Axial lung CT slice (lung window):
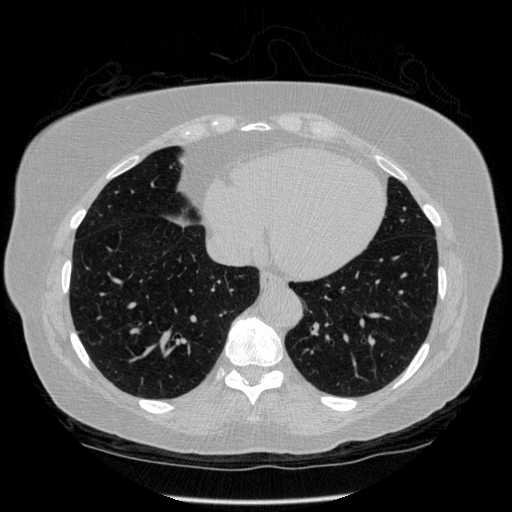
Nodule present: no